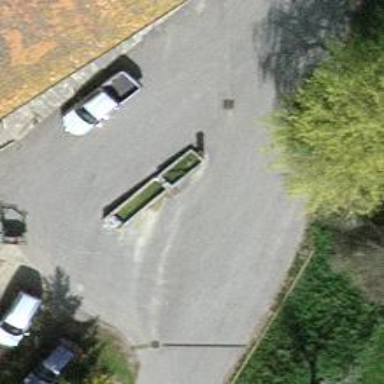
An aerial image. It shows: Fountain.